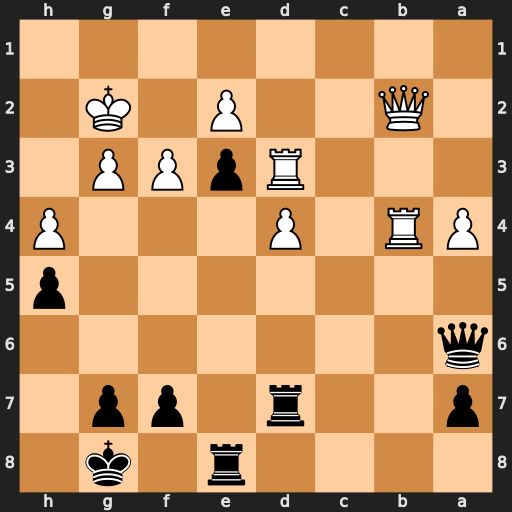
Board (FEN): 4r1k1/p2r1pp1/q7/7p/PR1P3P/3RpPP1/1Q2P1K1/8
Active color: b
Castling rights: -
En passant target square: -
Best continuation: Qxd3 exd3 e2